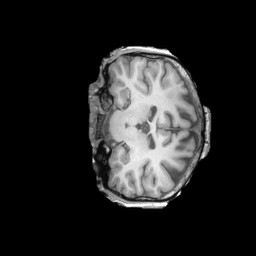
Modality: T1w
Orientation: coronal
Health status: ill
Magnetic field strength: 3 T